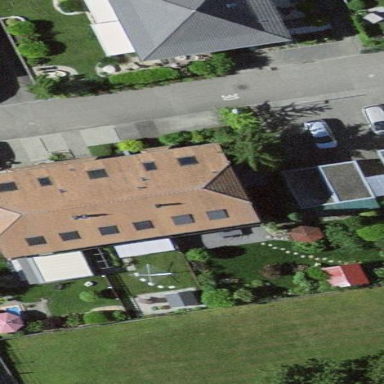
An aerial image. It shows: Terrace building with half-hipped roof shape.